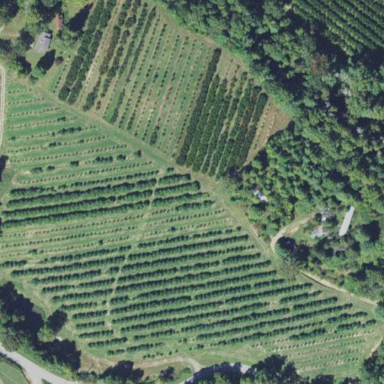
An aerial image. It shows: Orchard.